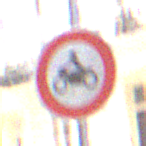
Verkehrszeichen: VerbotKraftraeder
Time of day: MorningAfternoon
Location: Outdoor (Urban)
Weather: PartlyCloudy
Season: NotSpecified
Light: Natural